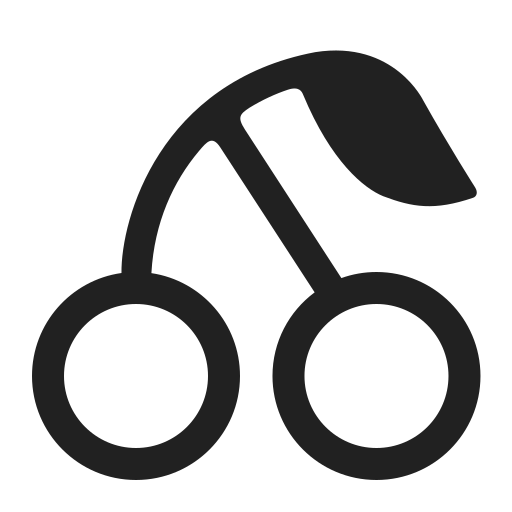
cherries high contrast